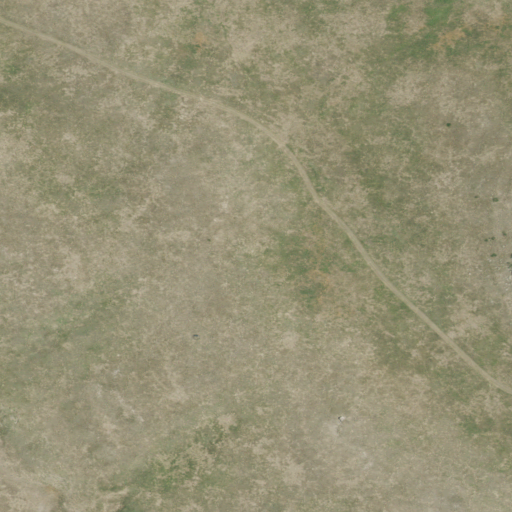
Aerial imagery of mountain in Nebraska named Carnegie Hill containing only grassland